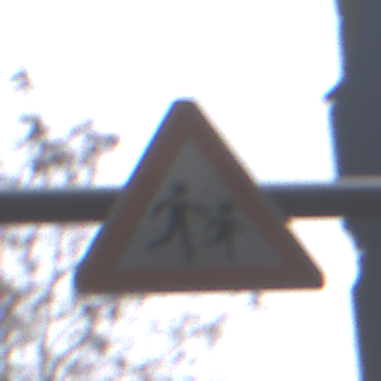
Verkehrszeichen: KinderLinks
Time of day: MorningAfternoon
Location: Outdoor (Urban)
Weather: PartlyCloudy
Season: NotSpecified
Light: Natural